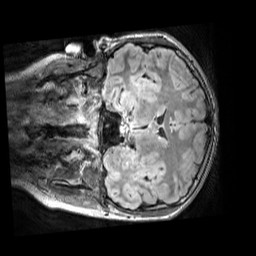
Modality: FLAIR
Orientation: coronal
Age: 13
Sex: male
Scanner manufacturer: siemens
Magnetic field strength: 3 T
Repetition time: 5 s
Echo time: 0.388 s